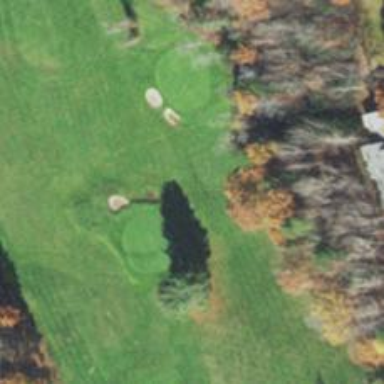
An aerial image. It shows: Golf hole.